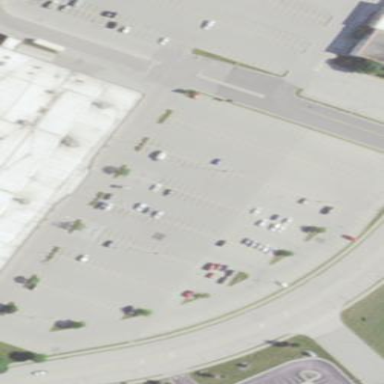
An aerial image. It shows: Parking area with surface.